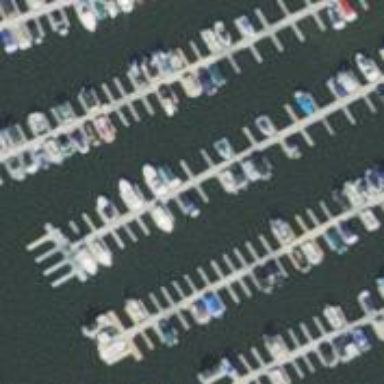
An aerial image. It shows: Man-made pier.